八年级 · 度量几何学
如图, 在 $\triangle A B C D$ 中, 点 $E$ 在边 $A D$ 上, 以 $B E$ 为折痕, 将 $\triangle A B E$ 向上翻折, 点 $A$ 正好落在 $C D$ 上的点 $F$. 若 $\triangle F D E$ 的周长为 $8, \triangle F C B$ 的周长为 22 , 则 $F C$ 的长为 \$ \qquad \$ .

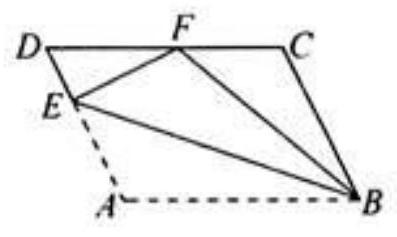
答案: 7
解析: 由折叠的性质可得 $E F=A E 、 B F=A B$,

$\therefore \triangle A B C D$ 的周长 $=D F+F C+C B+B A+A E+D E=\triangle F D E$ 的周长 $+\triangle F C B$ 的周长 $=8+22=30$,

$\because$ 四边形 $A B C D$ 为平行四边形,

$\therefore A B+B C=15$,

$\because \triangle F C B$ 的周长 $=C F+B C+B F=C F+B C+A B=22$,

即 $F C+15=22 ，$

$\therefore F C=7$,

故答案为 7 .